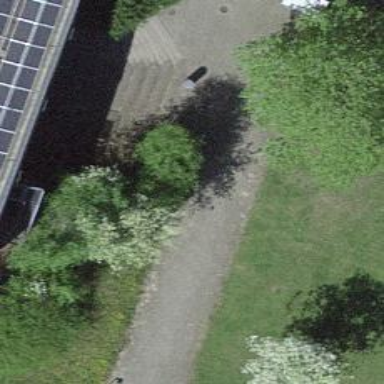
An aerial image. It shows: Footway surfaced with paving stones.